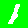
Digit: 1